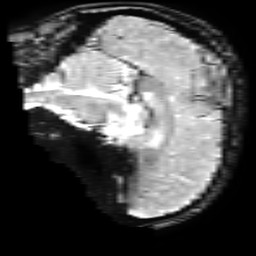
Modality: T2starw
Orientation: sagittal
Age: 32
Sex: male
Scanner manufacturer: ge
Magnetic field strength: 3 T
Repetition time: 0.65 s
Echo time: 0.02 s